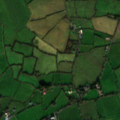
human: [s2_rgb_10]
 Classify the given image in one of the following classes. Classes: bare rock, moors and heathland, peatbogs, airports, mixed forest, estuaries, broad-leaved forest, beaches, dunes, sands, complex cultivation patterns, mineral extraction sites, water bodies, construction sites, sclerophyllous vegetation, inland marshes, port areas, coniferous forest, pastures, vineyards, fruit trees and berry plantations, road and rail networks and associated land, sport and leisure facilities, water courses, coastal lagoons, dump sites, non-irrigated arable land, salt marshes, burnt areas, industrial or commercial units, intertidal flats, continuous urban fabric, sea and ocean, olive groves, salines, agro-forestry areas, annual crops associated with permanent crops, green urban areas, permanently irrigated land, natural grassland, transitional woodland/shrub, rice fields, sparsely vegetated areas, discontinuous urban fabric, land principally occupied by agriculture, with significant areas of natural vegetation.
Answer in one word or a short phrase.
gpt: discontinuous urban fabric, pastures